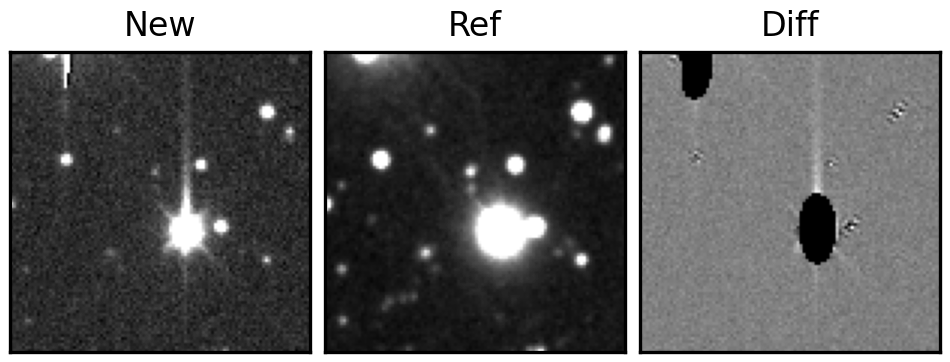
Label: bogus